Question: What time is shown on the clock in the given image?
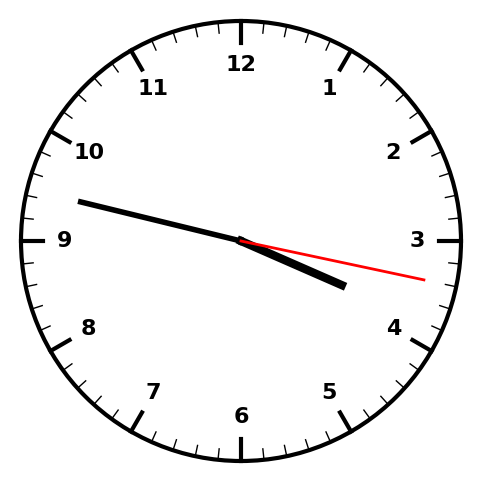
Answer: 03:47:17